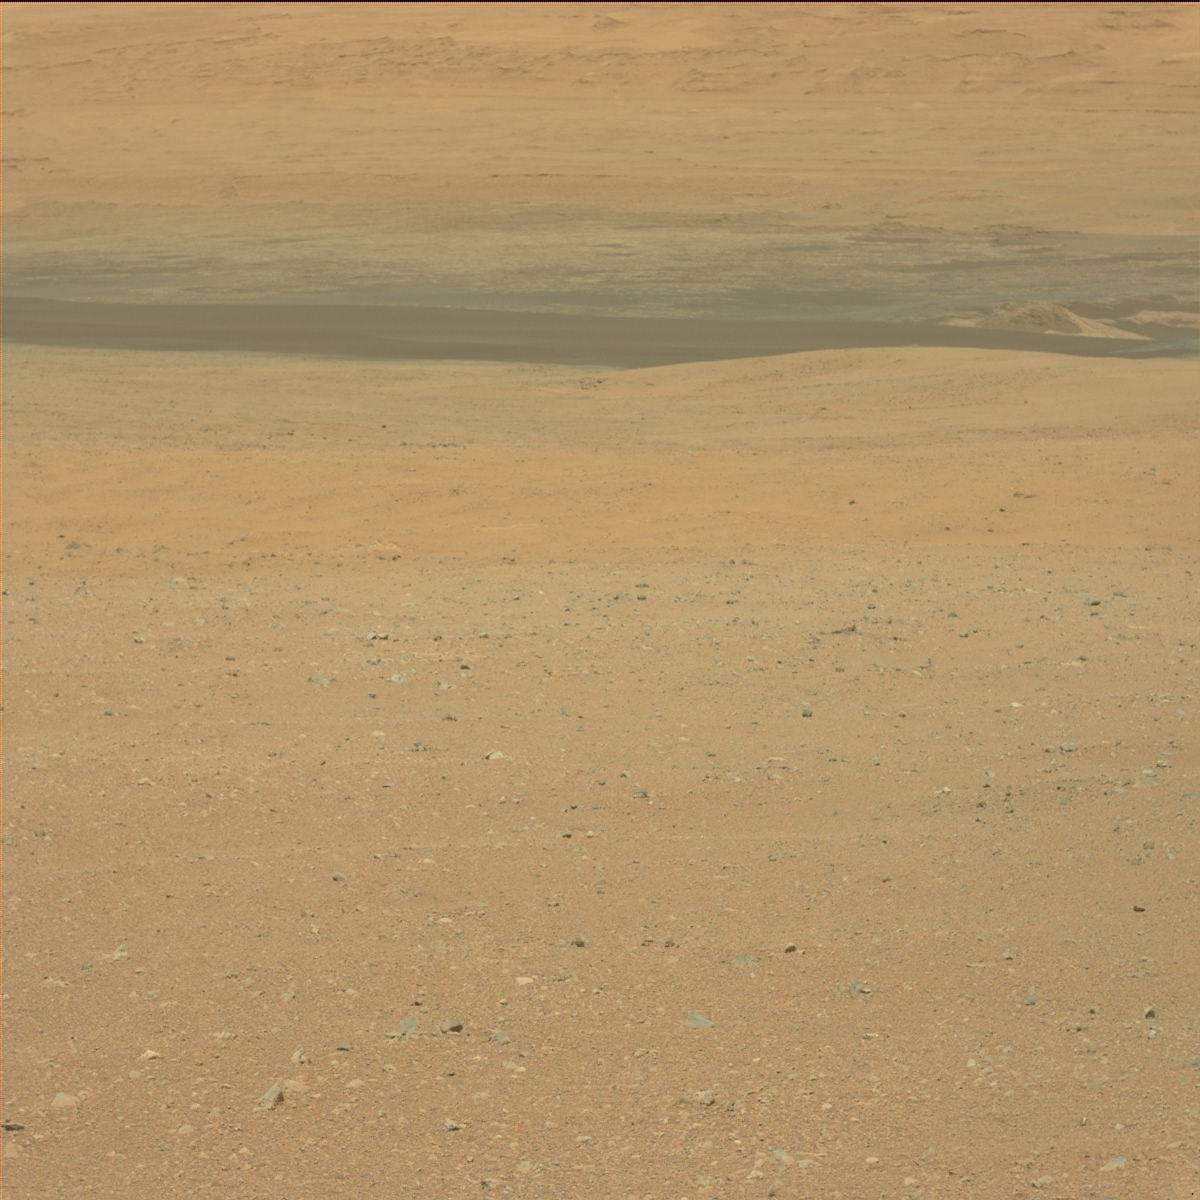
Terrain classes present: Ridge, Sand / Soil